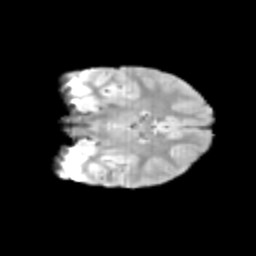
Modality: T2w
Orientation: coronal
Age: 11
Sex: male
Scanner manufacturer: siemens
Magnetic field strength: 3 T
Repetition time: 3.8 s
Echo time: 0.07 s